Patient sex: F
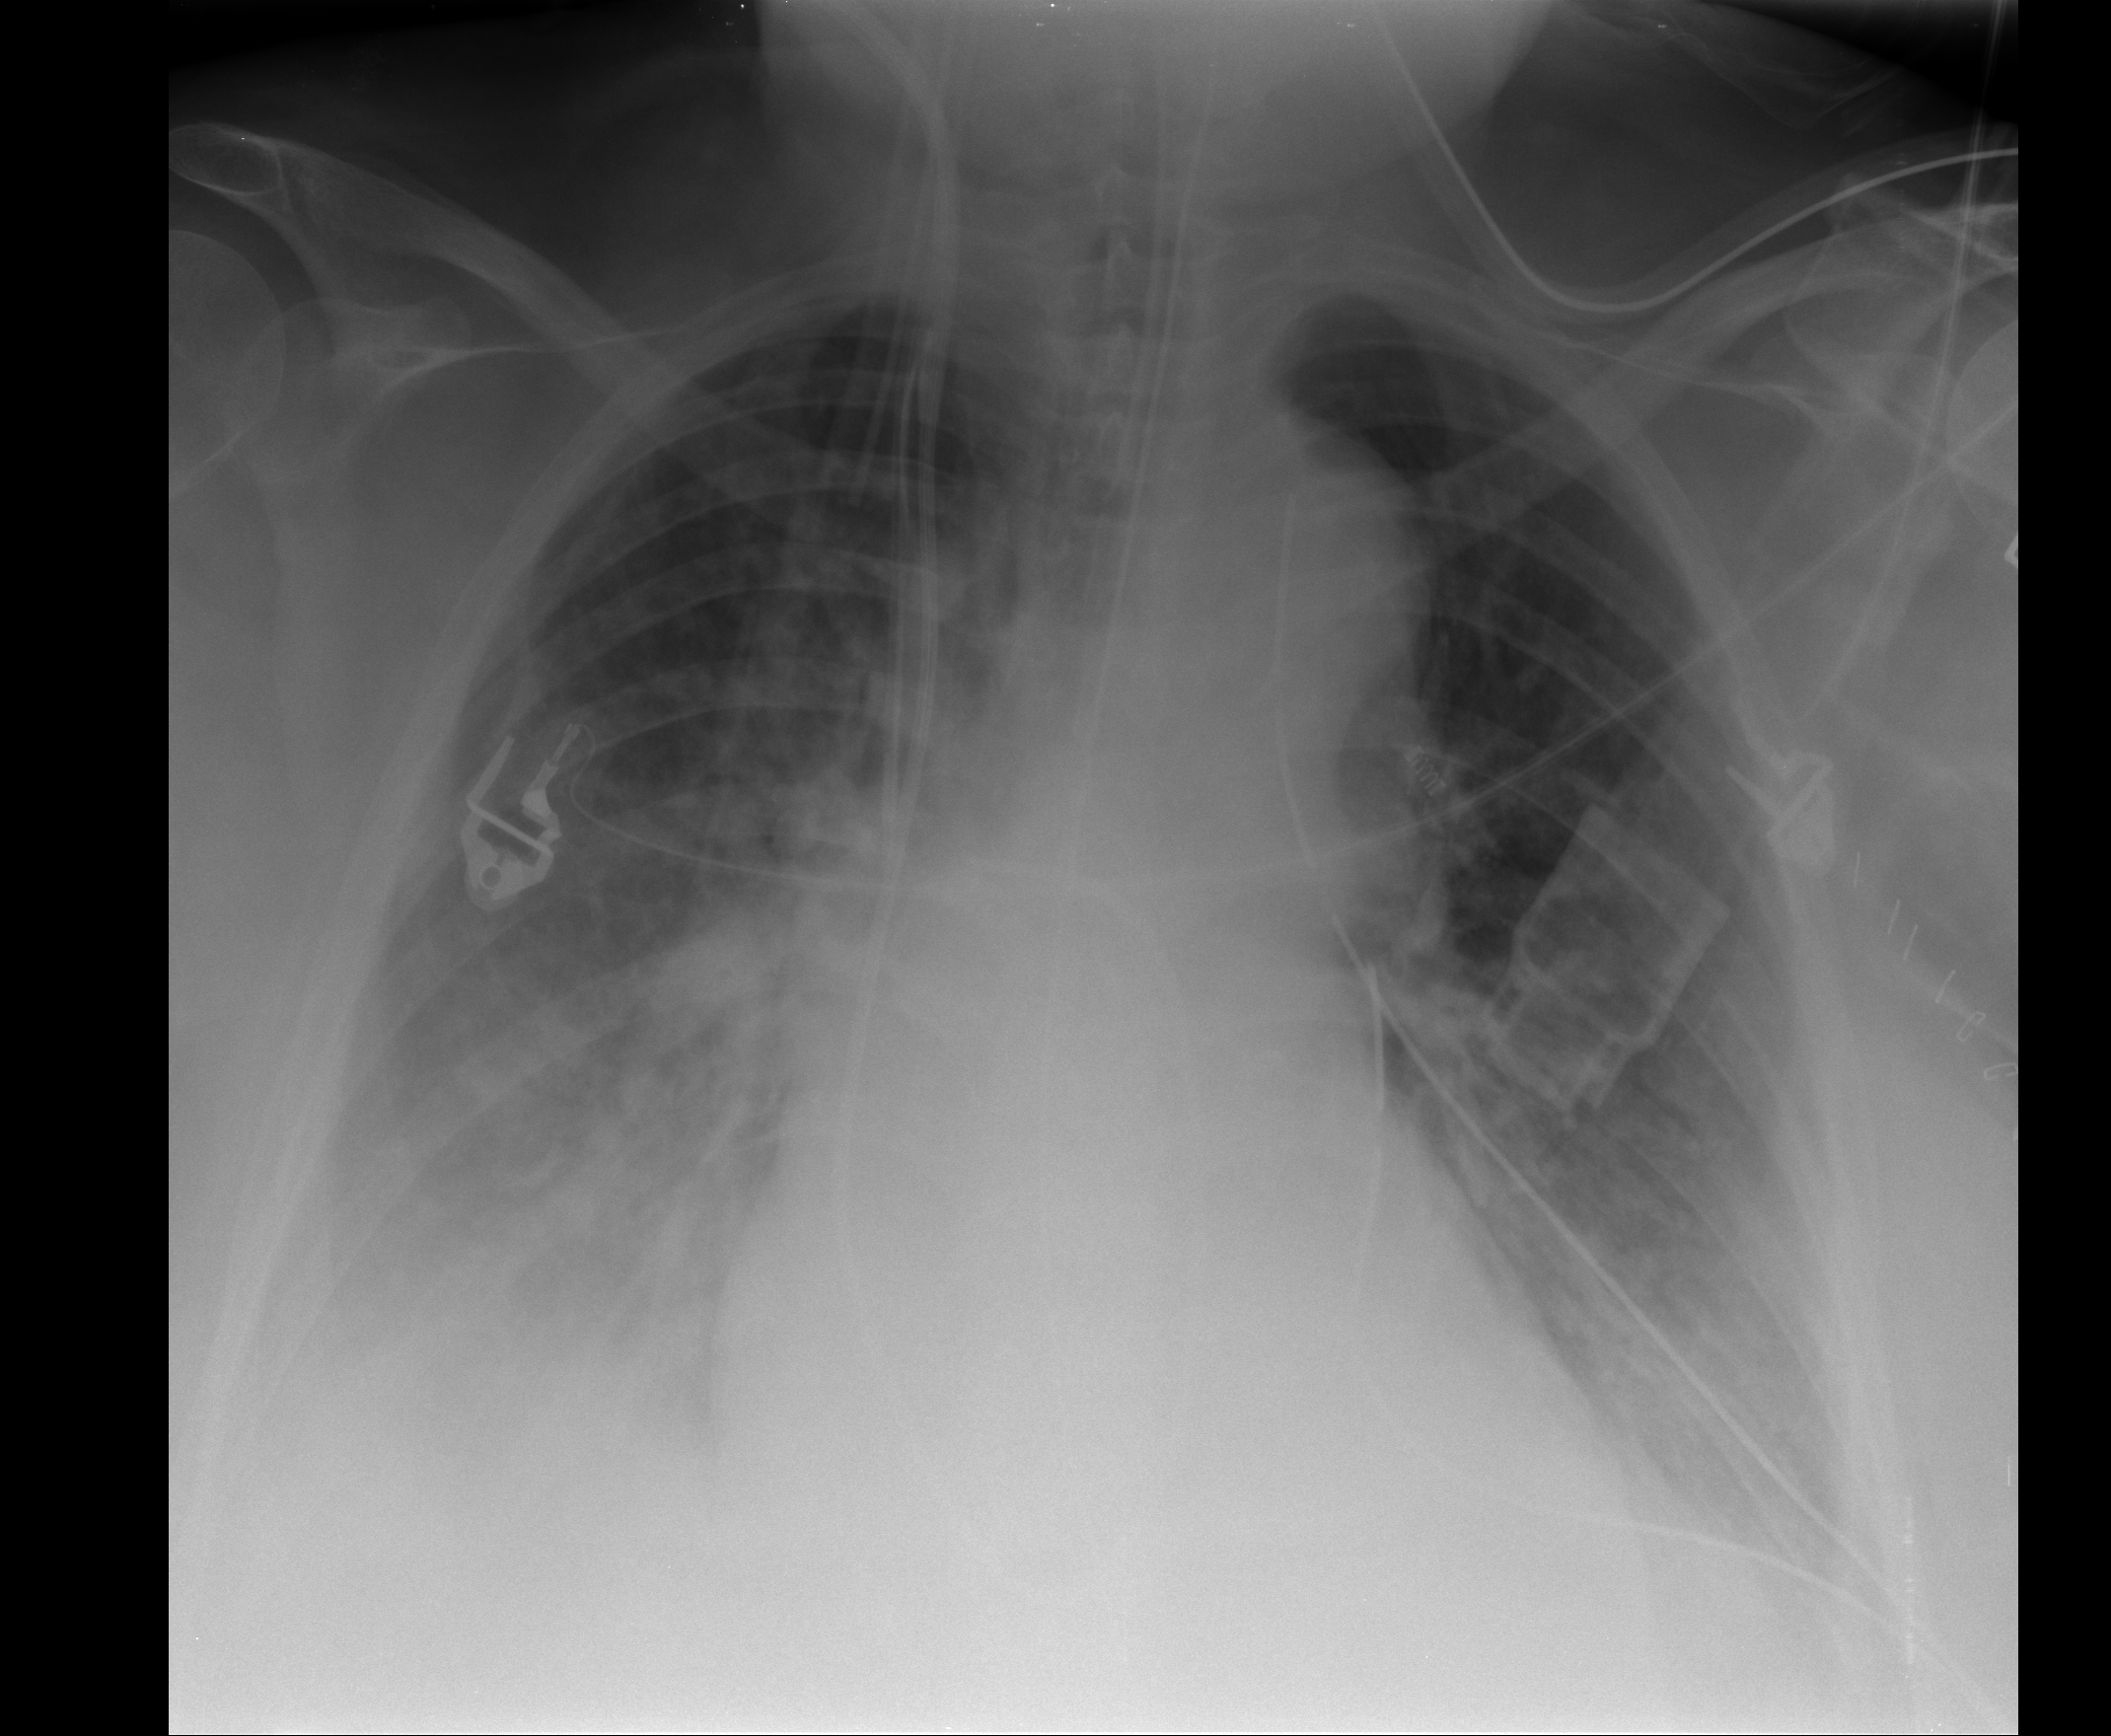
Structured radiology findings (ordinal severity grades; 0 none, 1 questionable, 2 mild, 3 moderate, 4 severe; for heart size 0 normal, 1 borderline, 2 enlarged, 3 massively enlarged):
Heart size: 1
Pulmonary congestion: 2
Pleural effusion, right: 3
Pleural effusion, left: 2
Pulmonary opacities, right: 3
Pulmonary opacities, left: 0
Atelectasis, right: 3
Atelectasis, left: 0